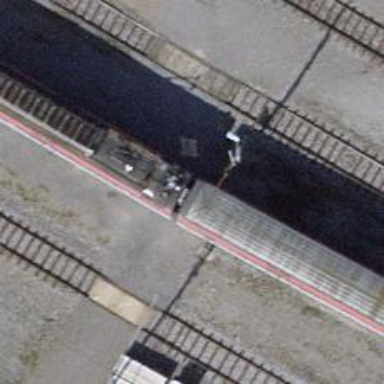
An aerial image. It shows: Level crossing along the railway.